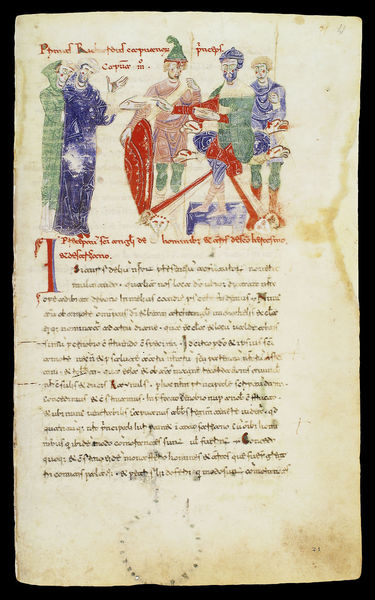
Titel: Regestrum ( aus Sant’ Angelo in Formis)
Institution: Montecassino, Archivio dell' Abbazia
Schlagwörter: blau, hand, mann, umhang, grün, ausschnitt, geste, hut, hüte, kleid, männer, rot, mütze, bibel, blatt, rosa, farbig, schrift, papier, schuhe, leer, könig, thron, schild, buch, barfuß, seite, illustration, text, helm, stiefel, treffen, schuh, fleck, buchseite, flecken, pergament, helme, diskussion, mönche, fleckig, turban, handschrift, abbildung, latein, lateinisch, buchmalerei, alexander, majuskel, codex, manuskript, phrygische mütze, alexanderroman